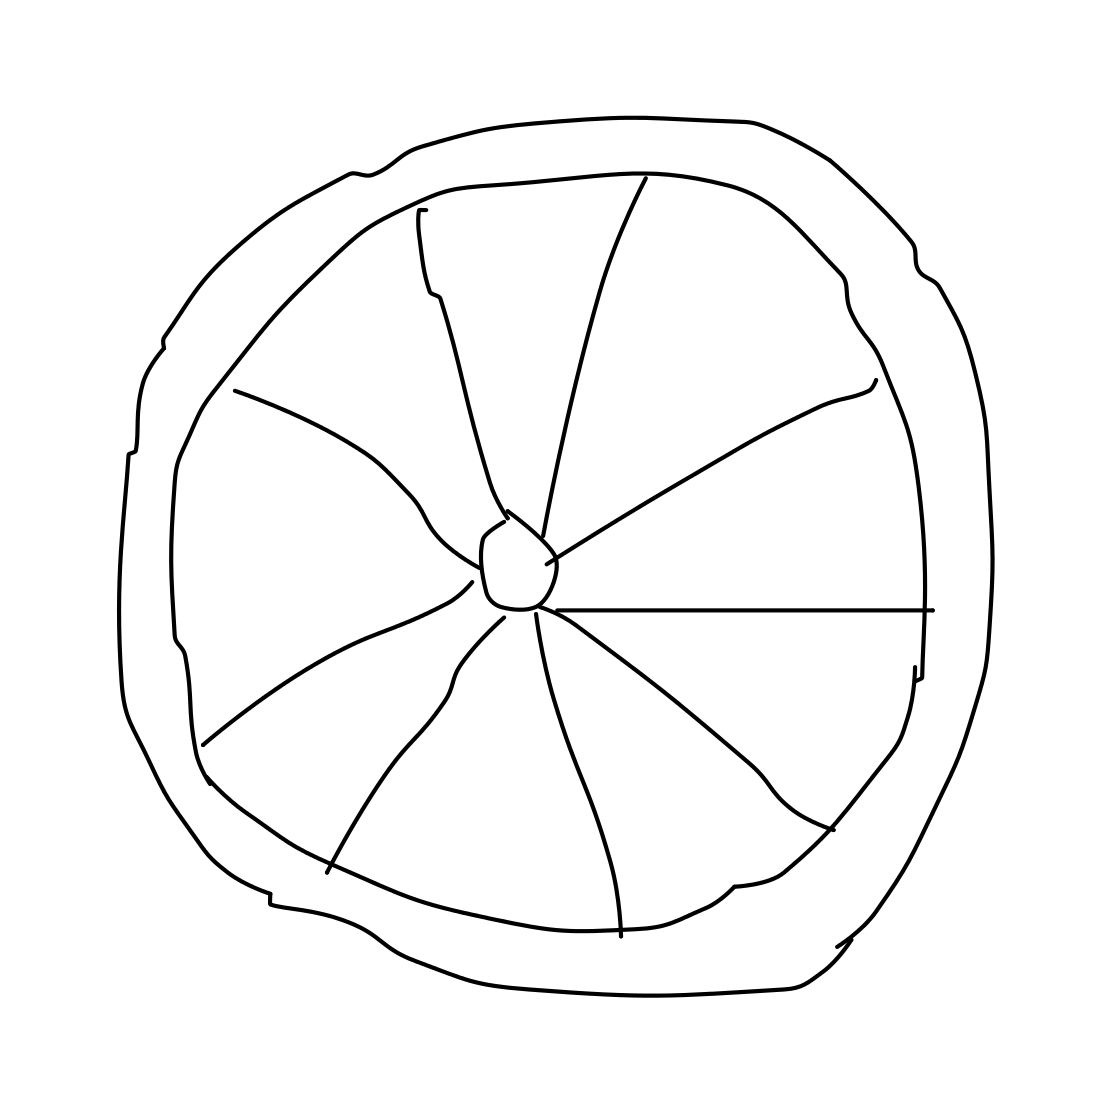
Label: wheel